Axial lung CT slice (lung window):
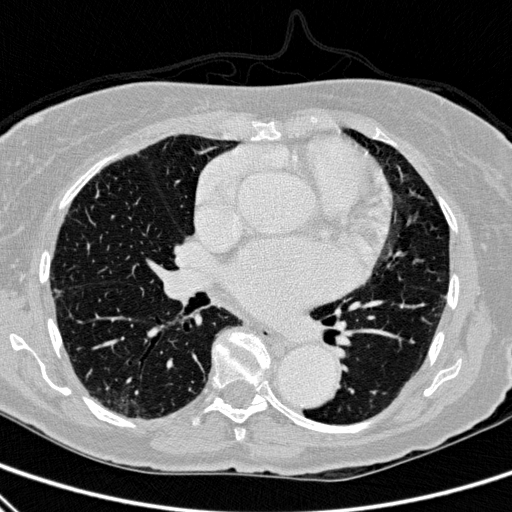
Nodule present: no